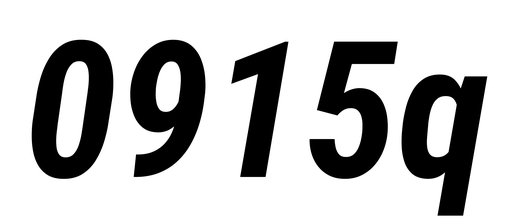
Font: Roboto-Italic_Condensed_Bold_Italic